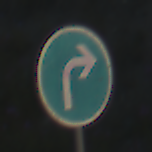
Verkehrszeichen: VorgeschriebeneFahrtrichtungRechts
Umgebung: Outdoor, RoadRail
Tageszeit: SunriseSunset
Wetter: Clear
Licht: Natural
Jahreszeit: NotSpecified
Kontrast: LowContrast